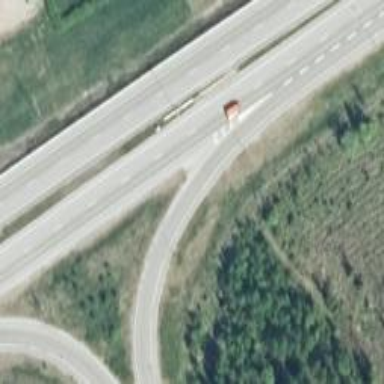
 classified as tertiary in terms of functionality."